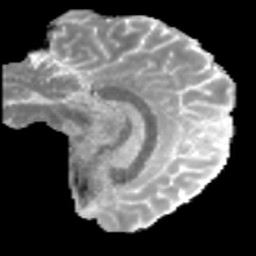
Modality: MD
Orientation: sagittal
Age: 46
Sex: male
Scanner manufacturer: ge
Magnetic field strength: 3 T
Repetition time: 3.65 s
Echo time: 0.0807 s